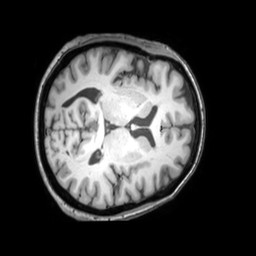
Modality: T1w
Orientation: axial
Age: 57
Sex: female
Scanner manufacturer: philips
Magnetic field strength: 3 T
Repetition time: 0.009872 s
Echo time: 0.004595 s